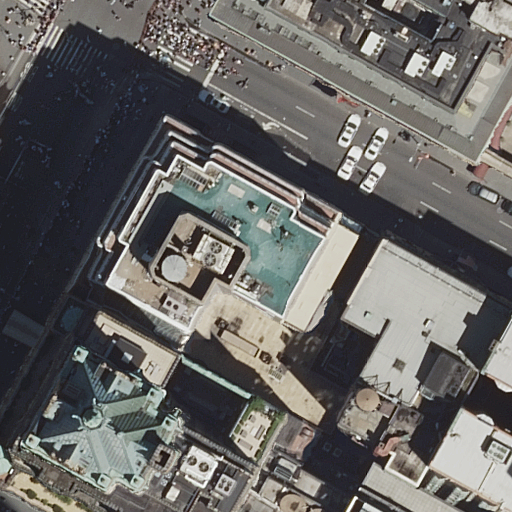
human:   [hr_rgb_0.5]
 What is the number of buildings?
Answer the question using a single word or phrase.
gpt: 7

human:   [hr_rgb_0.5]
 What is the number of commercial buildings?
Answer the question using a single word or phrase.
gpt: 1

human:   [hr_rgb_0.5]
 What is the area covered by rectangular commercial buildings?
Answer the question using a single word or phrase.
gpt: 103m2

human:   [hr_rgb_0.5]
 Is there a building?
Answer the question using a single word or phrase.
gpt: yes

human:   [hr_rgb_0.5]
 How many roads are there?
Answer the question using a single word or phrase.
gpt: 11

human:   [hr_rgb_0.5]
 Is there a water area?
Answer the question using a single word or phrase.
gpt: no

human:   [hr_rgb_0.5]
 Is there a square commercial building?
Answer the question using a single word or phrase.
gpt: no

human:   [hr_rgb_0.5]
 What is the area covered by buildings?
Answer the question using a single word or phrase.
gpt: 4747m2

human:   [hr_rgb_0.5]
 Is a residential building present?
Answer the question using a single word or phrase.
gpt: yes

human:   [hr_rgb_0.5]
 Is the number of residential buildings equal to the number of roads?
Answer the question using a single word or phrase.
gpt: no

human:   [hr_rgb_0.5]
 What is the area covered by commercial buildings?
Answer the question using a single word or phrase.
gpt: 103m2

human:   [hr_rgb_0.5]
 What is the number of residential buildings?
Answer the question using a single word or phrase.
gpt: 6

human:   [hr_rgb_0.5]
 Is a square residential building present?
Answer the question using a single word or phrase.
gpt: no

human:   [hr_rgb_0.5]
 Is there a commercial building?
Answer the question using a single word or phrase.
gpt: yes

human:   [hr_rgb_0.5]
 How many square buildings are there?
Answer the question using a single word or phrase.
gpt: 0

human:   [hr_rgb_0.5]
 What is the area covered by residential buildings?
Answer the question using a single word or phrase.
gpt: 4643m2

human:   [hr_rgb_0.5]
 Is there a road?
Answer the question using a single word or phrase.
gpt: yes

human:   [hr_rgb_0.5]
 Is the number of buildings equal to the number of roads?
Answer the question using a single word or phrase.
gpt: no

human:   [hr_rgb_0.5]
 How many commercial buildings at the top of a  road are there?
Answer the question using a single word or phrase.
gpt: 0

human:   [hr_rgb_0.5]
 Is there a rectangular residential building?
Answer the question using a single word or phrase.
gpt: yes

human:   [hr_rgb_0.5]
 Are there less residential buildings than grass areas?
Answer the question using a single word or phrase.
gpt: no

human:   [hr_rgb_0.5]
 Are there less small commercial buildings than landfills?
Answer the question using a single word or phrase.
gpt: no

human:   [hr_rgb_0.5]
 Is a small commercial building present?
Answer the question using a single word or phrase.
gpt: no

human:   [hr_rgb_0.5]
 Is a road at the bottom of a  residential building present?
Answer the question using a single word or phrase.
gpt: yes

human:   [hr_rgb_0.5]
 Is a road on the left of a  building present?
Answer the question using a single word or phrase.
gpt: yes

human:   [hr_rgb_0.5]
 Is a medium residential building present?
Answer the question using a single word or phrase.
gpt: yes

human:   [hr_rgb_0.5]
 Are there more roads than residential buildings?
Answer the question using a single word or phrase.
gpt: yes

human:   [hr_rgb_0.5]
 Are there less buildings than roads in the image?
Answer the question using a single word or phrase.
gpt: yes

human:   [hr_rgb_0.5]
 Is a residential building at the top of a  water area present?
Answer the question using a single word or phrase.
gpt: no

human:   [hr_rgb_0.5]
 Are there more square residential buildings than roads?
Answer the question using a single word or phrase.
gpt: no

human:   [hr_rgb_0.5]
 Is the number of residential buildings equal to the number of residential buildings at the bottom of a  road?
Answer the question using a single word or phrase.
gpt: no

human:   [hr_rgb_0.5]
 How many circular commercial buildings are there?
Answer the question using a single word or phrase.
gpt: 0

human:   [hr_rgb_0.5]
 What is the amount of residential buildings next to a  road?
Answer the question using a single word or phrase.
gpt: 6

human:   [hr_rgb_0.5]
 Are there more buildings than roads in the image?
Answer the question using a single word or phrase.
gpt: no

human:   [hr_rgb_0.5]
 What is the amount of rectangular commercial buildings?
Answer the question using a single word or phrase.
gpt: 1

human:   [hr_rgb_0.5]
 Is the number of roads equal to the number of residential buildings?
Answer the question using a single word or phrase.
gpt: no

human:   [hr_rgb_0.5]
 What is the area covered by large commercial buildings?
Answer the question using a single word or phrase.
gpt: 0m2

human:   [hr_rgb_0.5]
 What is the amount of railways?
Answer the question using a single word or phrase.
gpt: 0

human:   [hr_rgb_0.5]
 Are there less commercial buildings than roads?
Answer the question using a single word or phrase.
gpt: yes

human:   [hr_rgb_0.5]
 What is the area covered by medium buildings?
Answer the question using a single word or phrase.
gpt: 510m2

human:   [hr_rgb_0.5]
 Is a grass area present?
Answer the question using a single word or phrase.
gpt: no

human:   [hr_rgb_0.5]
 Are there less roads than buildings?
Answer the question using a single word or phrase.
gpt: no

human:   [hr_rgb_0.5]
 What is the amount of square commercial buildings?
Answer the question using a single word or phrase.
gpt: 0

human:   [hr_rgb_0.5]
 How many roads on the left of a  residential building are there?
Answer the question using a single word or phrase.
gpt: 10

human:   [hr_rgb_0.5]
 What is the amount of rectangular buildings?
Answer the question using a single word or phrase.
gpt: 4

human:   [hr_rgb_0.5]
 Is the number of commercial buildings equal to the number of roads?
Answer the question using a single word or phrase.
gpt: no

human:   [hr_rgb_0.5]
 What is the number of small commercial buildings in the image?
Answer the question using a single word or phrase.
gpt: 0

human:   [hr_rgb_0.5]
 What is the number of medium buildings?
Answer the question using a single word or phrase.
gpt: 3

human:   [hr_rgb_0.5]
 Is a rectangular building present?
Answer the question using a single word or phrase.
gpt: yes

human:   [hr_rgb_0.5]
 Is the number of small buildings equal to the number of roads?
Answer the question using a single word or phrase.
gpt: no

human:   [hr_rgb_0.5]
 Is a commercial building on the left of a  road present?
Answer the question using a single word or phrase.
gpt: no

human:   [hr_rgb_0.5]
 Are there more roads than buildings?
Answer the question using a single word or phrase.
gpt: yes

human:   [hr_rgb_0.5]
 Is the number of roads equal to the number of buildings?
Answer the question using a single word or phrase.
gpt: no

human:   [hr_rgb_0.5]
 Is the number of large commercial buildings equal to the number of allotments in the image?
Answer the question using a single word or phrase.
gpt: yes

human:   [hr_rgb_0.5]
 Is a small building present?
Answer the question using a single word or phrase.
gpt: yes

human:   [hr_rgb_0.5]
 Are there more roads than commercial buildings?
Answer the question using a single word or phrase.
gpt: yes

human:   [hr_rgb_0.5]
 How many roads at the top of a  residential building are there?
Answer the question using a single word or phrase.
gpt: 10

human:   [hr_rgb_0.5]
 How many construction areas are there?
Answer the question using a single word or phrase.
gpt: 0

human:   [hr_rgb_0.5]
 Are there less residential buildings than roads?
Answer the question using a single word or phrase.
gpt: yes

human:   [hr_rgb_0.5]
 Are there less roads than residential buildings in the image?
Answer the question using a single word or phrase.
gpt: no

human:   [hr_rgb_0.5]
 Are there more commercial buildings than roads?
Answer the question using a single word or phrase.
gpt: no

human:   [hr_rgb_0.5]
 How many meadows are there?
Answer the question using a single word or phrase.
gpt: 0

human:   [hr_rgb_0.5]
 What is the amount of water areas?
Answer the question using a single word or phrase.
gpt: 0

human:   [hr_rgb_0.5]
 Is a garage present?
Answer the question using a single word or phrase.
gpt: no